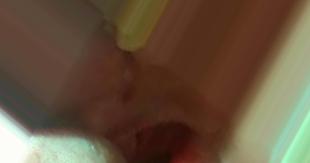
Condition: Mouth Ulcer